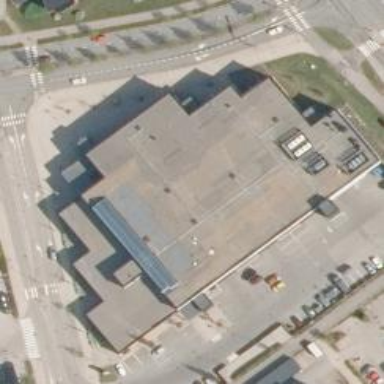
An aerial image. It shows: Supermarket.